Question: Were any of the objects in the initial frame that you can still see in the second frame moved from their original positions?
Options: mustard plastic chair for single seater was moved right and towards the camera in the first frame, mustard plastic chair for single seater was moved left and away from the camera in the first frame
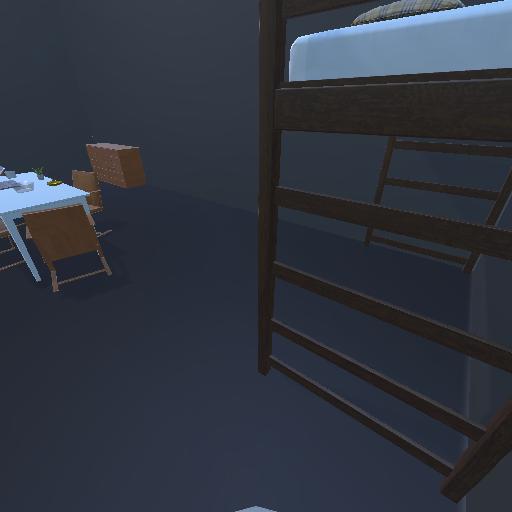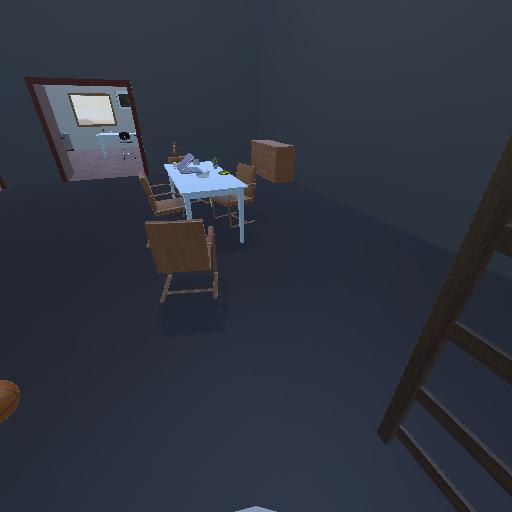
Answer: mustard plastic chair for single seater was moved right and towards the camera in the first frame